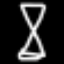
Label: hourglass